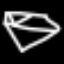
Label: diamond